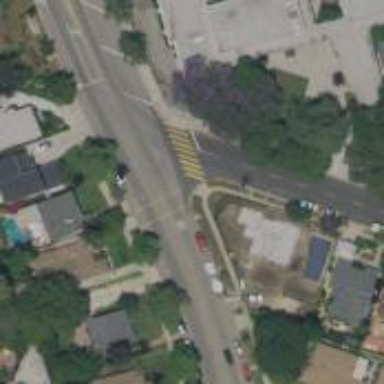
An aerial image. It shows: Marked footway crossing with zebra markings.